Question: I want demonstrate a sample piece of R code WITH the knitr <<..>>= preamble in a LaTeX document. Here is an example of the output I desire:

It's got to be simple - but I'm missing something. I checked the documentation and scanned stack overflow - but without luck. Here is a MWE:
'''
\documentclass{article}
egin{document}
<<mychunk, cache=TRUE, eval=FALSE, dpi=100>>=
"hello world"
@
\end{document}
'''
Suggestions? I tried indenting the code in LaTex and wrapping in a 'verbatim' block, but only got errors.
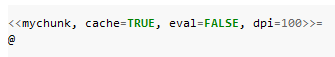
Answer: I just checked the manual of knitr. This is how the package author solved the problem:
'''
<<use-ext-chunk, echo=FALSE, comment=NA>>=
cat('<<Q1, echo=TRUE, tidy=TRUE>>=','@',sep='
')
@
'''
which produces the output as shown on page 9 of the knitr <URL>
Here is a minimal example:
'''
\documentclass[a4paper]{article}
egin{document}
<<use-ext-chunk, echo=FALSE, comment=NA>>=
cat('<<Q1, echo=TRUE, tidy=TRUE>>=','@',sep='
')
@
\end{document}
'''
which produces the attached output.